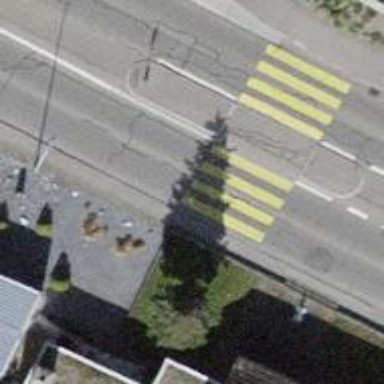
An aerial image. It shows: Uncontrolled crossing with yellow zebra marking and island.